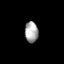
Tissue: prostate
Cell type: T cells
Senescence score: 0.3089
Nuclear area (px): 269
Mean DAPI intensity: 169.572